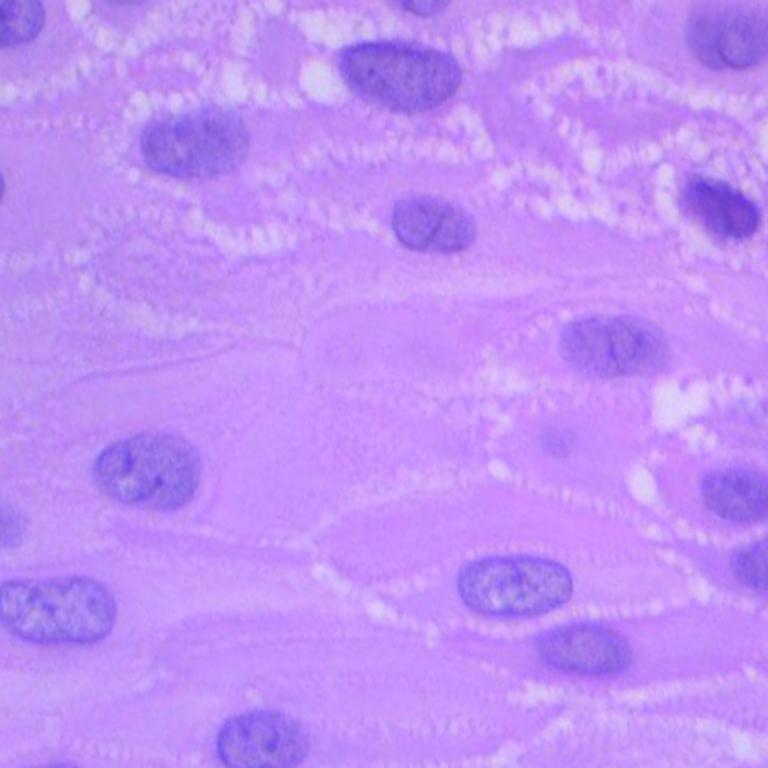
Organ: lung
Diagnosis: squamous carcinomas